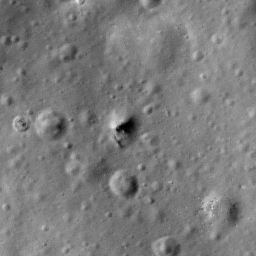
Pit: Adams B 2
Host crater: Adams B
Host type: impact_melt
Lunar coordinates: latitude -31.545, longitude 65.722